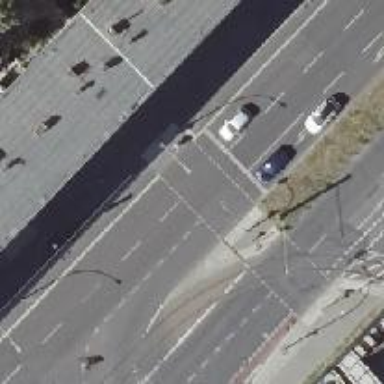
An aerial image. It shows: Road with traffic signals.